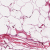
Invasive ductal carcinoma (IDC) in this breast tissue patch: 0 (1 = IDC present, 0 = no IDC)